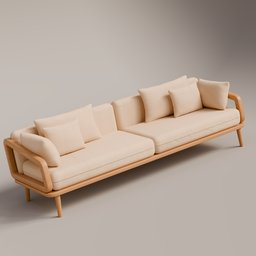
Label: furniture